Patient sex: M
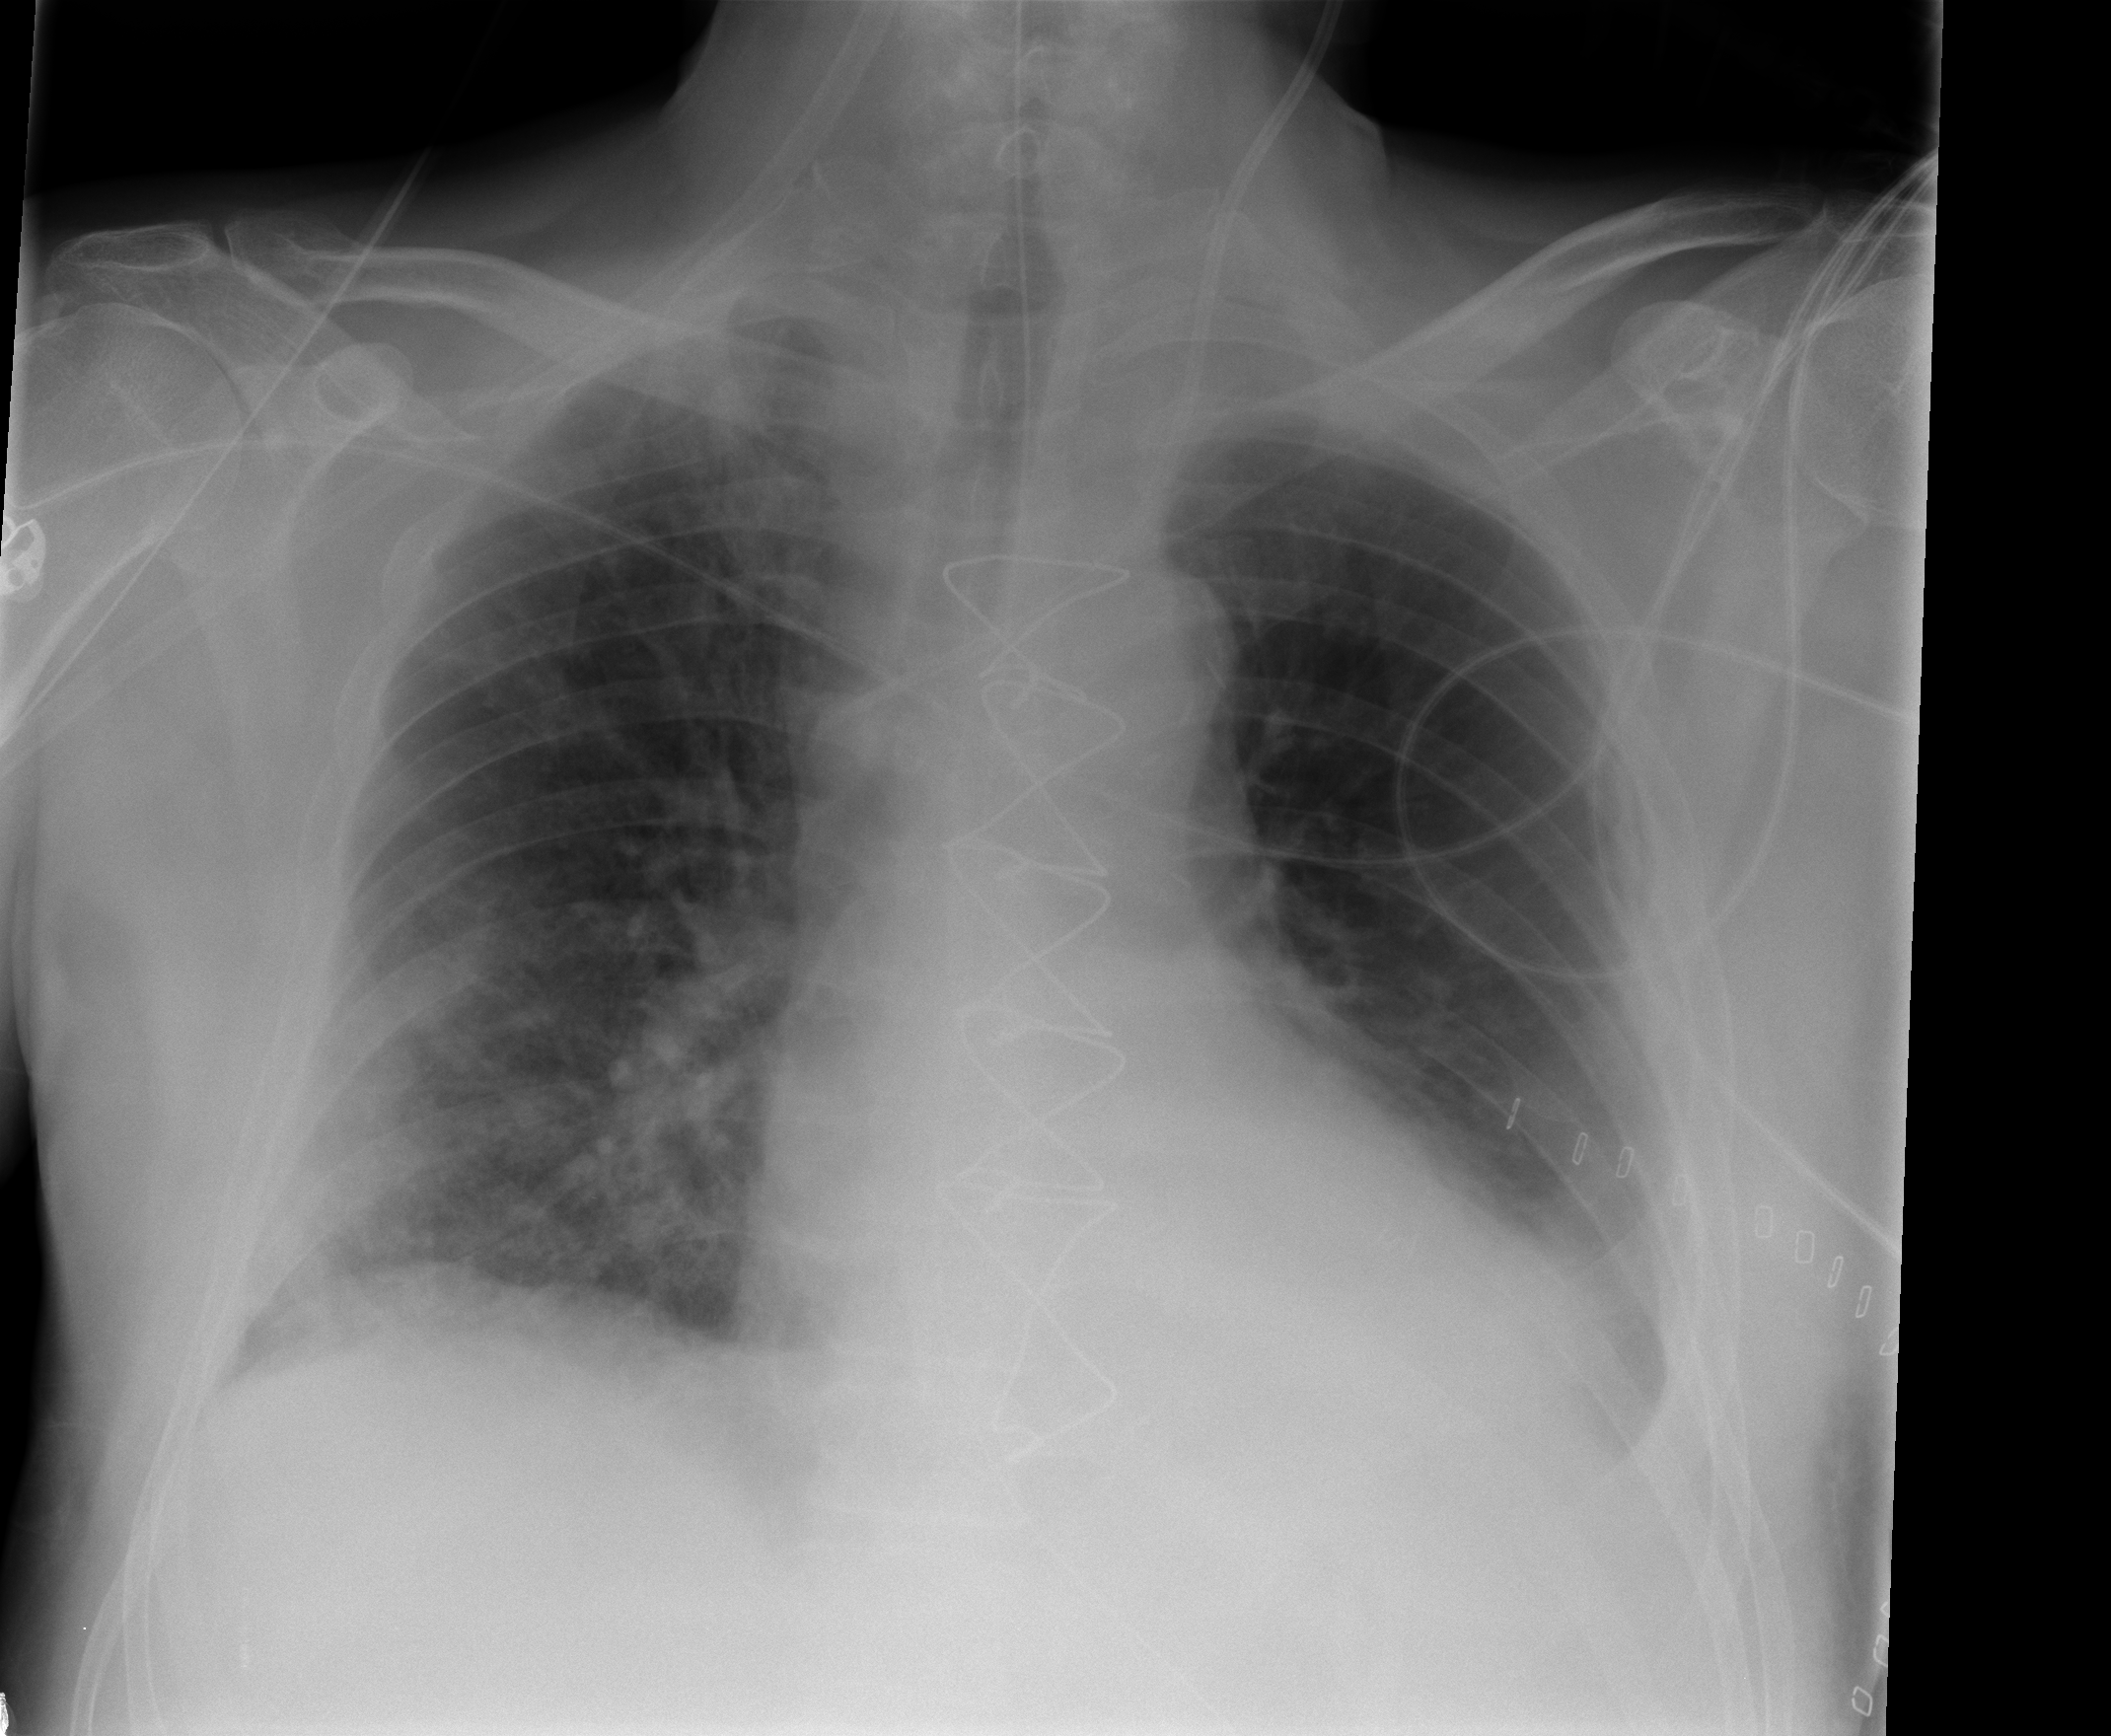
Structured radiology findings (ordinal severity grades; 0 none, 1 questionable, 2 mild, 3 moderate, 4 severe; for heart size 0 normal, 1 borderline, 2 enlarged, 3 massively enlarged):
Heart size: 2
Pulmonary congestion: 0
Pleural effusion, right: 2
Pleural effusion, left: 2
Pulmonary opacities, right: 3
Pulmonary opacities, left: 0
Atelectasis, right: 3
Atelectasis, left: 2